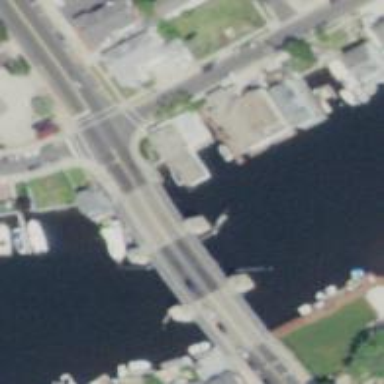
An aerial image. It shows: Secondary road with movable bascule bridge.